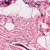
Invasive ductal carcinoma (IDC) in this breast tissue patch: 0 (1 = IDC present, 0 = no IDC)